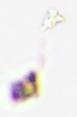
Label: Detritus